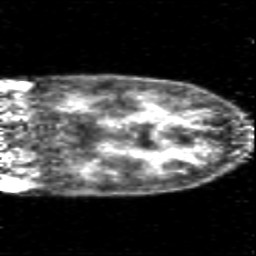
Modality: PET
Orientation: coronal
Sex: female
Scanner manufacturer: siemens